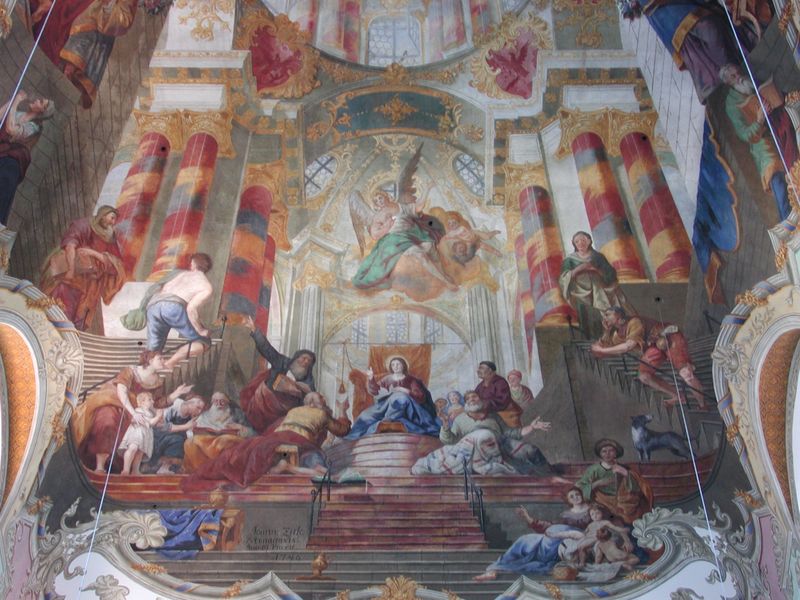
Titel: Deckenfresko von St. Martin (und Maria) in Biberach
Künstler: Johannes Zick
Standort: Biberach, St. Martin (und Maria) (EU - D - Bayern)
Schlagwörter: blau, gemälde, himmel, frauen, menschen, mädchen, bunt, fenster, frau, säulen, hund, rot, tier, malerei, bart, barock, schauen, kirche, gold, decke, kind, mutter, krone, rokoko, kinder, engel, perspektive, mauer, rundbogen, treppe, treppen, thron, weib, weiber, inschrift, gestreift, aufgang, geländer, stufen, bemalt, jungfrau, jesus, fresken, treppenhaus, heilige, deckengemälde, fresko, maria, madonna, mutter gottes, mamor, gottesmutter, deckenmalerei, trppe, utopie, thronen, deckenbemalung, himmelreich, unsere liebe frau, heilige maria, madonna mit dem kind, gottesgebärerin, maria von nazaret